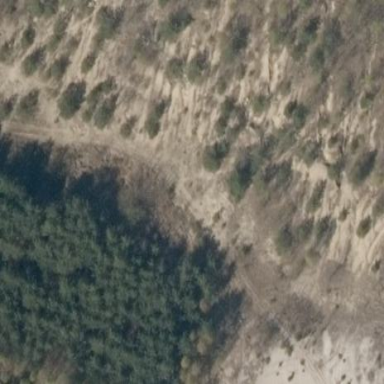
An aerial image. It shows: Patch of scrub vegetation.